You are looking at the wavelet scalogram of a bearing's acceleration signal. What is the most likely bearing condition (normal, inner_race, outer_race, ball)?
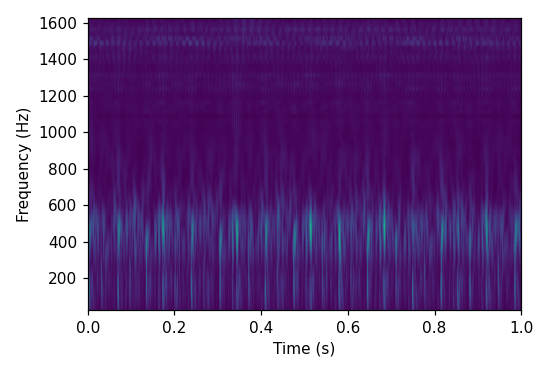
Answer: outer_race